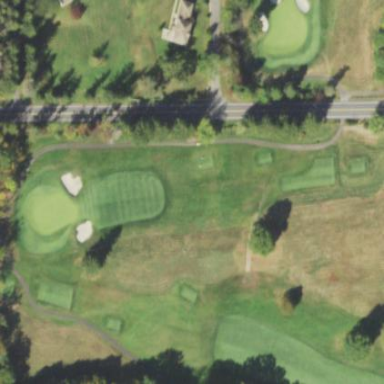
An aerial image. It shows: Area of rough grass used for golf.